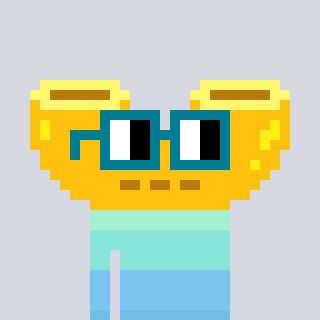
a pixel art character with square dark green glasses, a macaroni-shaped head and a teal-colored body on a cool background